Field crop: maize
Growth stage: 1
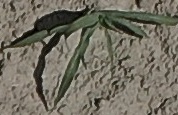
Species: sorghum